Field crop: tomato
Growth stage: 1
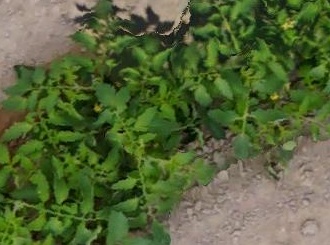
Species: tomato